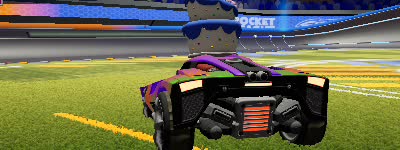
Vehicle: breakout